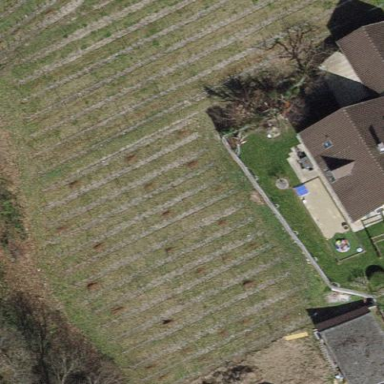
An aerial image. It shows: Vineyard growing grapes.